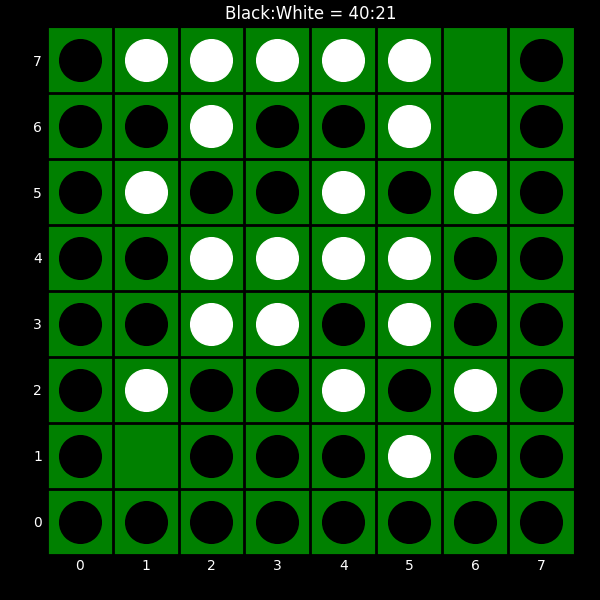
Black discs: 40
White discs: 21